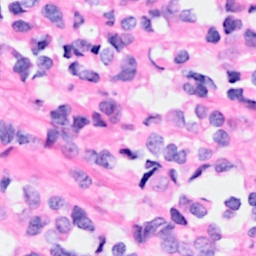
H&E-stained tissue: Breast